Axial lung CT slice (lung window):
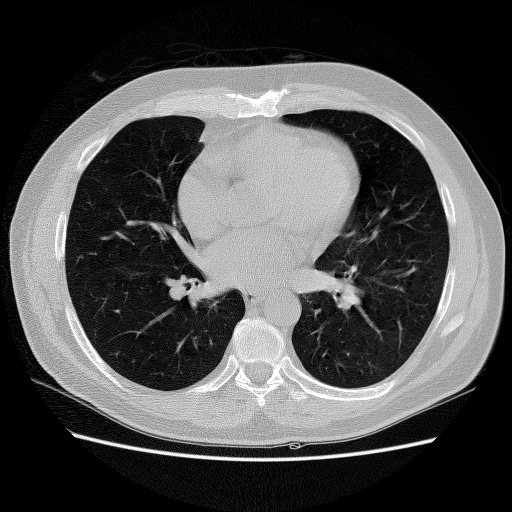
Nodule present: no